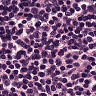
Metastatic tissue present: no